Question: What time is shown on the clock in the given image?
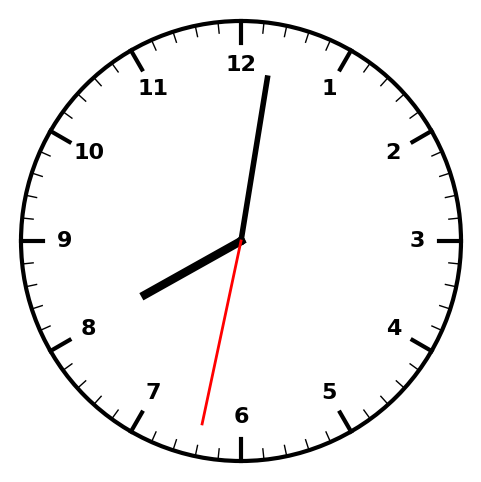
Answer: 08:01:32